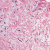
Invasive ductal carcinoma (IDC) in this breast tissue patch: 0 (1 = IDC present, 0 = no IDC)